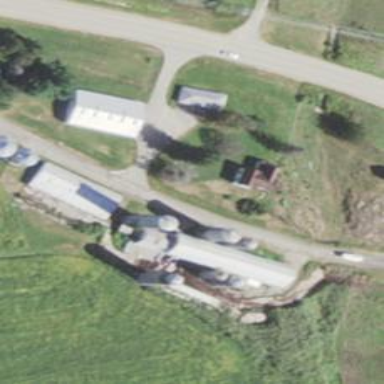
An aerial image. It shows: Silo.